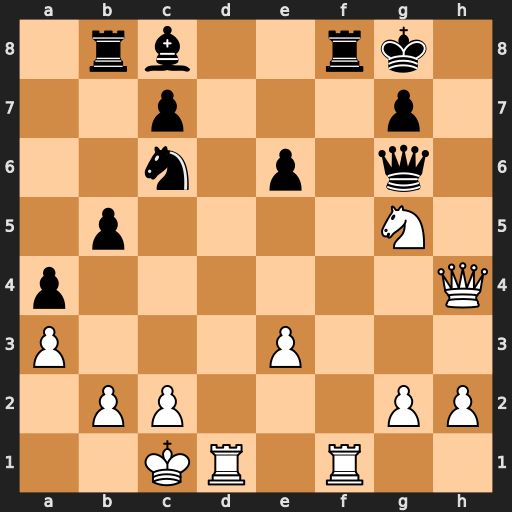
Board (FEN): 1rb2rk1/2p3p1/2n1p1q1/1p4N1/p6Q/P3P3/1PP3PP/2KR1R2
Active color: w
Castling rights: -
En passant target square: -
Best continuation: Qh8+ Kxh8 Rxf8#